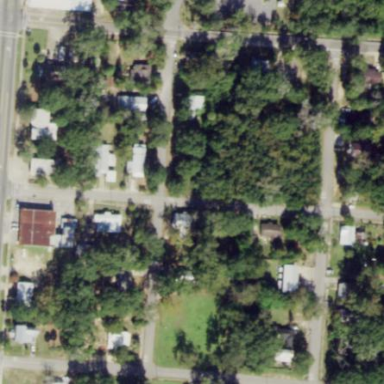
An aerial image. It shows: This residential area consists of single-family homes.